Question: I have a fluid width theme and I am using jQuery Masonry and Infinite Scroll. The Problem is that if you scroll at a certain speed (not too fast and not too slow) the page it can cause a break in the grid. I have only seen this with two columns and in Firefox:

Anyone know why this is happening? I know it could be a number of things but if anyone has had experience with this and knows what is going on it would help greatly.
UPDATE:
The break happens right after the last post on the page. The ones that come after are being generated by infinite scroll's callback.
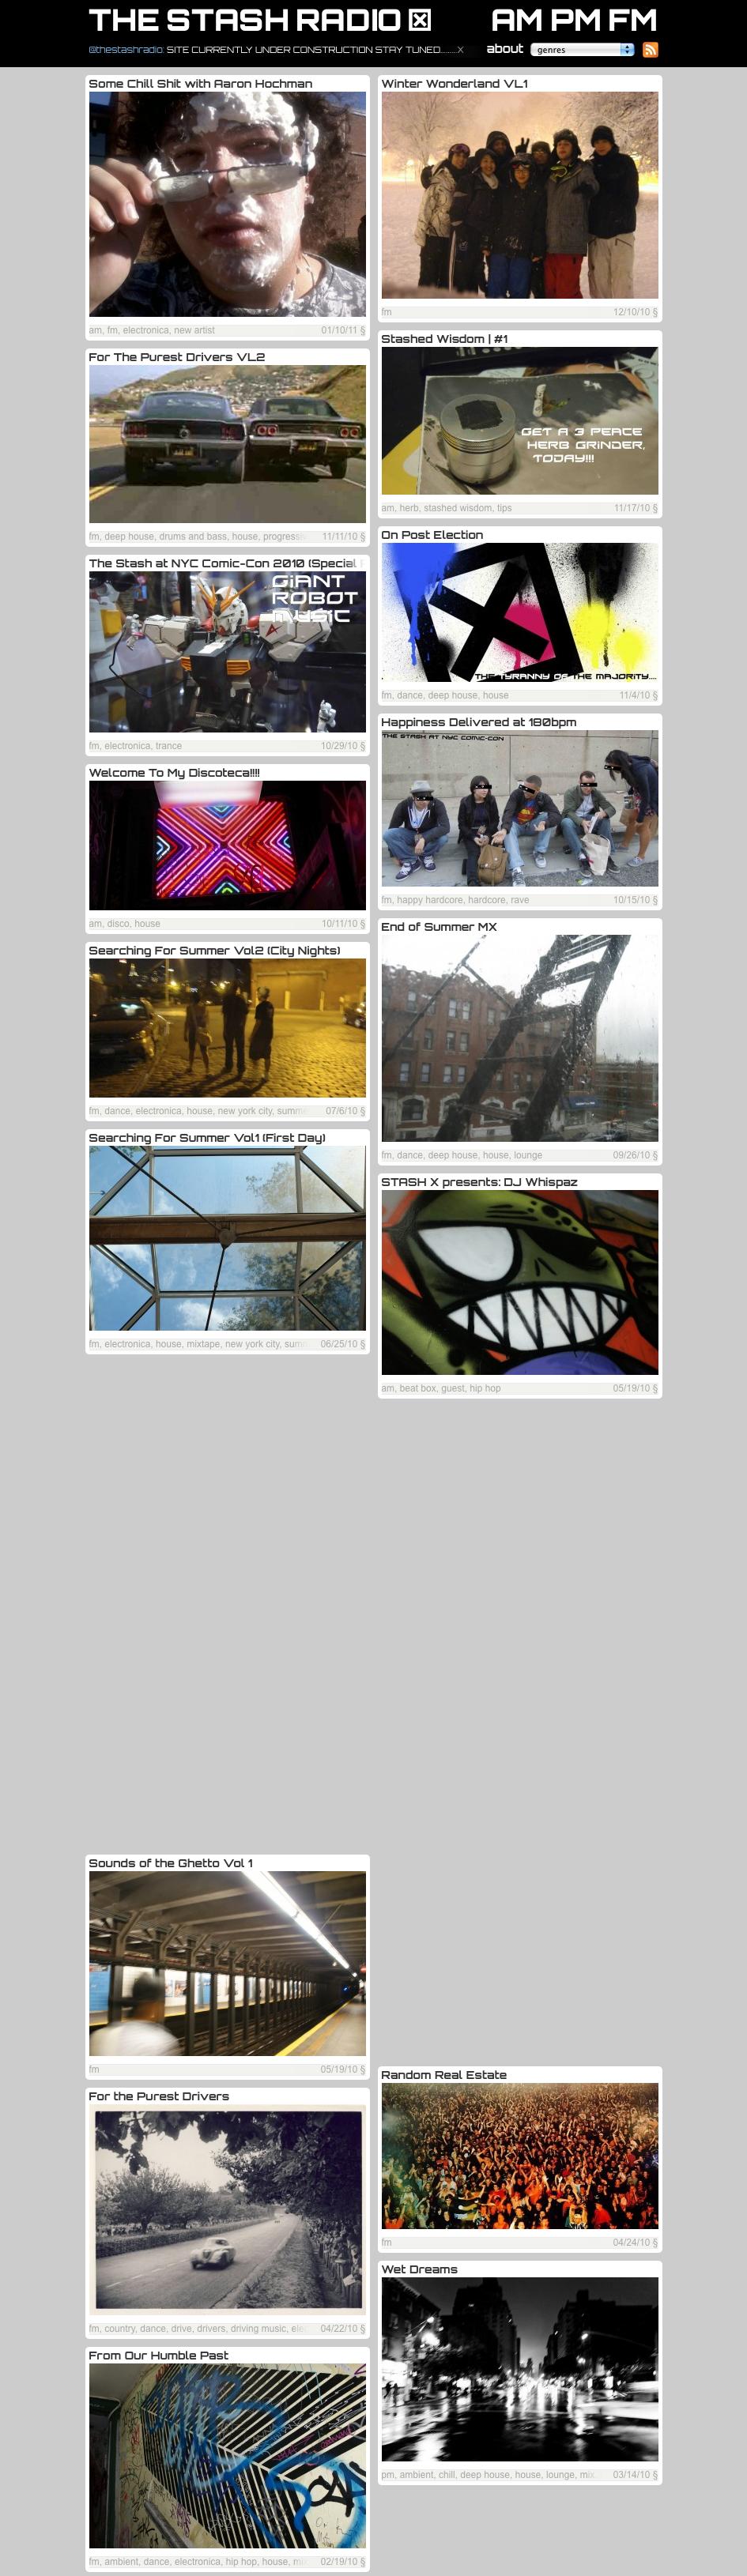
Answer: Well, I can not see the link to your page to look at (and the image is not available) but from my past experiences with masonry, whenever there is a major change in the page size (re-sizing, scrolling, re-sized divs) you need to trigger it again:
'''
jQuery(document).ready(function() {
jQuery("#somediv").click(function() {
jQuery('#leftcol').toggle(700); //div resizing start here
jQuery('#somediv2').toggleClass("minside");
jQuery('#somediv').toggleClass("full"); // evoke again after change..
jQuery('#container').masonry({
itemSelector : '.item',
columnWidth : 240
});
});
});
'''